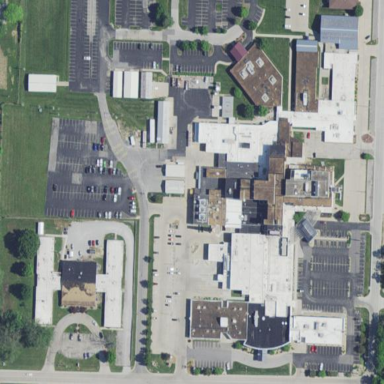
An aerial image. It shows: Hospital providing healthcare services.